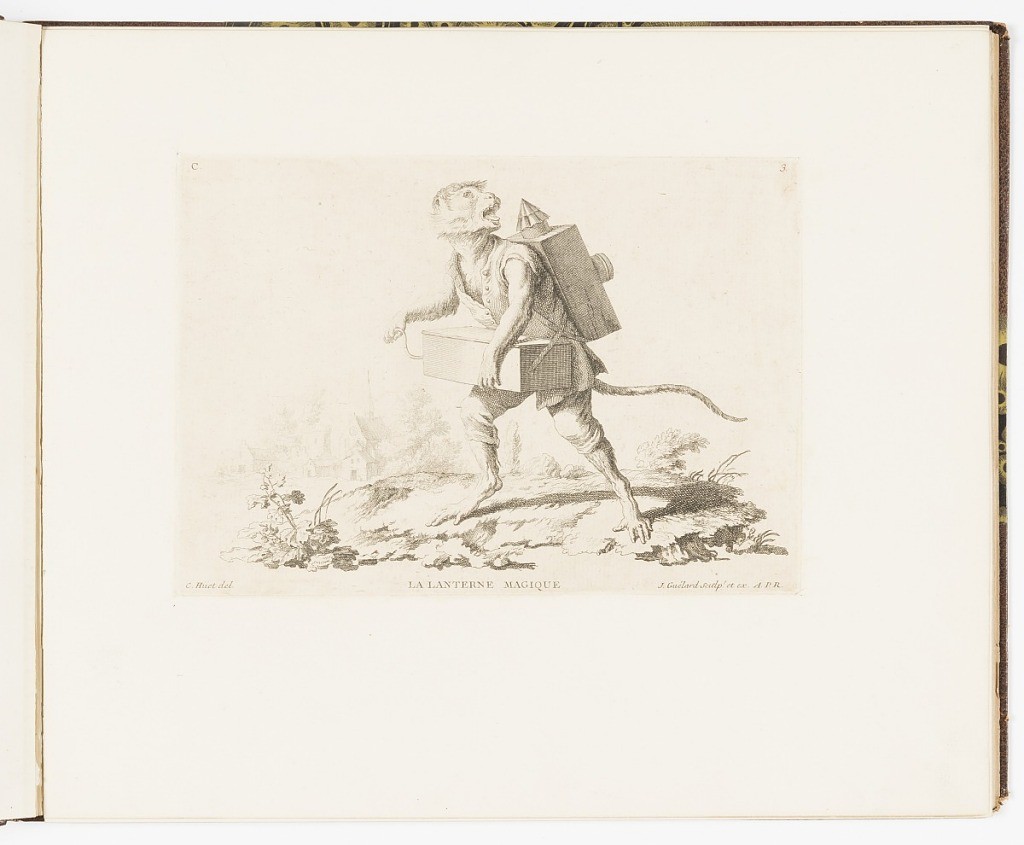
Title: LA LANTERNE MAGIQUE
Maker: Christophe Huet, French, 1695 – 1759
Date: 1743
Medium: Etching on laid paper
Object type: Bound print
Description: Plate 3 of a series of 23 prints featuring monkeys acting as humans in various figural scenes. On a small hill, a standing monkey wearing a waistcoat and pants with a music box strapped to his front and a magic lantern viewing machine strapped to his back; the figure approximates an operator of optical amusements. He cranks the handle on the music box and gapes with his mouth wide open, facing towards the right. A church and small town visible in background.